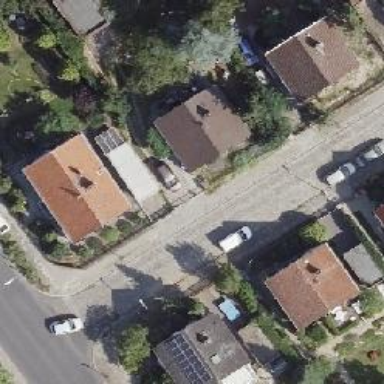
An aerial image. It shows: Residential road with sidewalks on both sides.